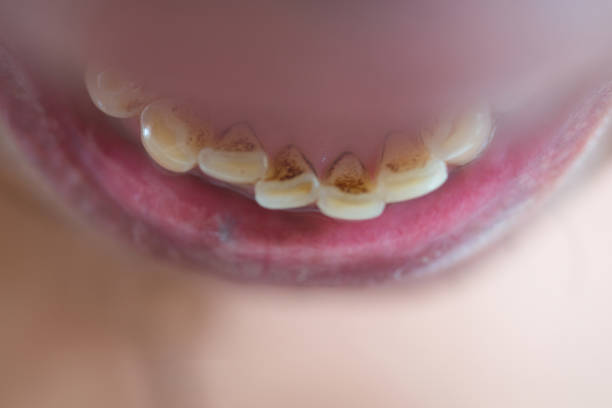
Condition: Tooth Discoloration